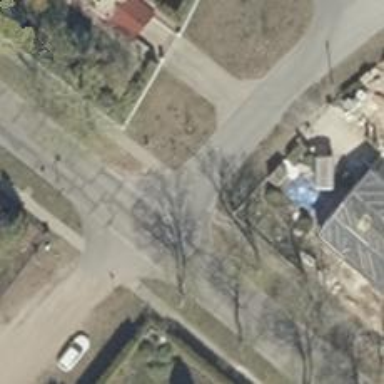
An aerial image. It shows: Unmarked road crossing.